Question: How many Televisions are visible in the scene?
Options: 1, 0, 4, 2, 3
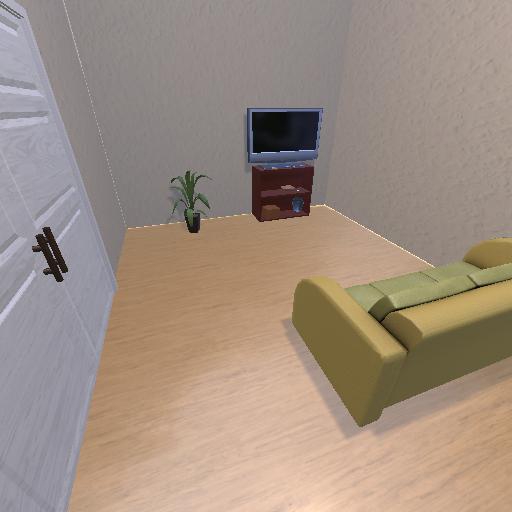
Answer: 1